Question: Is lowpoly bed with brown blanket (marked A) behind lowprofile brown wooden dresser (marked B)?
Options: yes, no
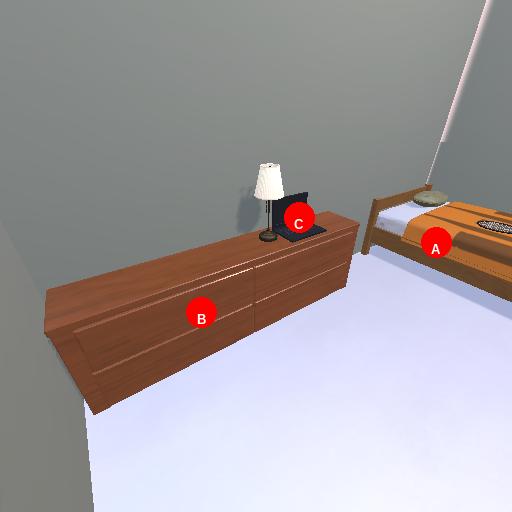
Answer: yes